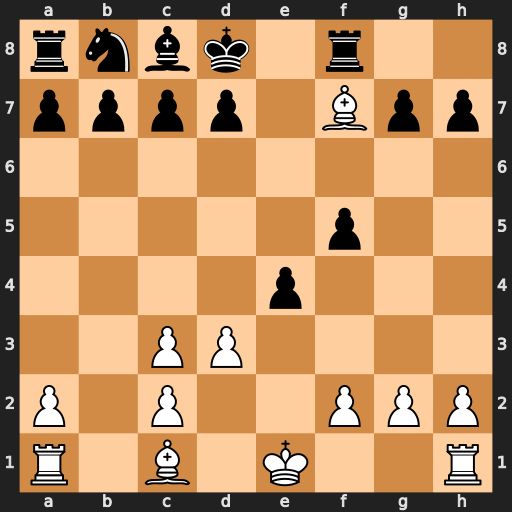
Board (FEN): rnbk1r2/pppp1Bpp/8/5p2/4p3/2PP4/P1P2PPP/R1B1K2R
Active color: w
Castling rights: KQ
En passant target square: -
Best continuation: Bg5#